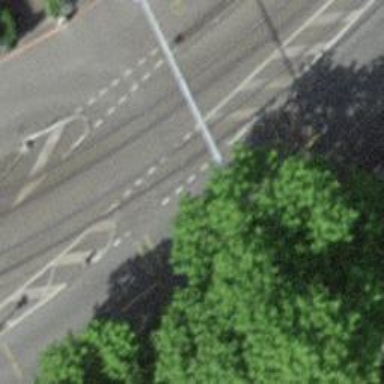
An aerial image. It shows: Tram stop with public transport stop position for trams.